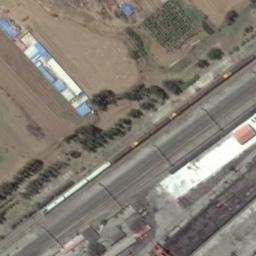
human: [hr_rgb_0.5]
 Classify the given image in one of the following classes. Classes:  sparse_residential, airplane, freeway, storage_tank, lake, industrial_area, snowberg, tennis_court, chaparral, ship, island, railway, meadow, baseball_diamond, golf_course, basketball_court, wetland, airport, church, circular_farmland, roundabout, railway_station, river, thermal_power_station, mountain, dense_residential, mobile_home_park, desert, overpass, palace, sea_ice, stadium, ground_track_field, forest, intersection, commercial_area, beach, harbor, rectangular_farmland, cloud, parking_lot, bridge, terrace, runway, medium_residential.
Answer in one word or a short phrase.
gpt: railway